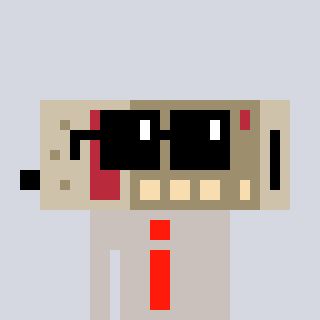
a pixel art character with square black sunglasses, a cordless phone-shaped head and a foggrey-colored body on a cool background